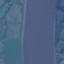
Land use / land cover: River